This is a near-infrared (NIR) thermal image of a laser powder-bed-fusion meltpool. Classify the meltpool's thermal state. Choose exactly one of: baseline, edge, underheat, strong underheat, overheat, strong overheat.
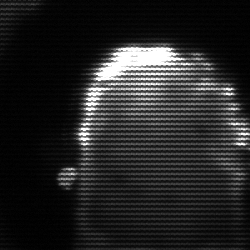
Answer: baseline